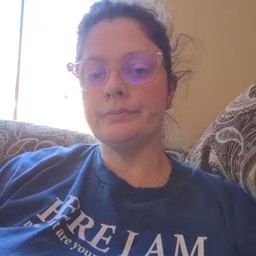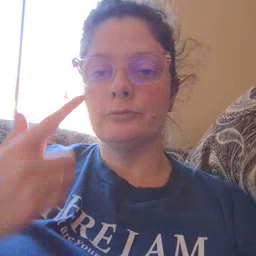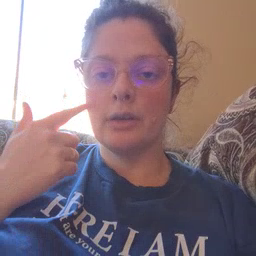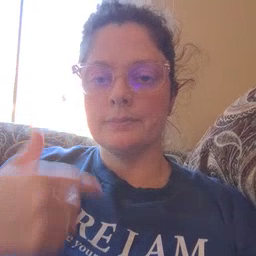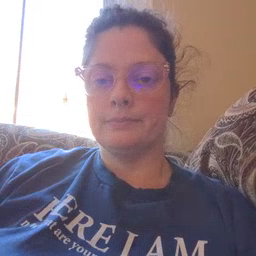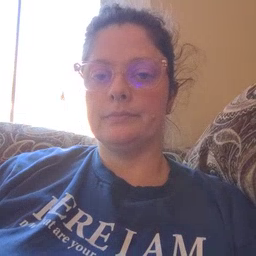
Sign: cry